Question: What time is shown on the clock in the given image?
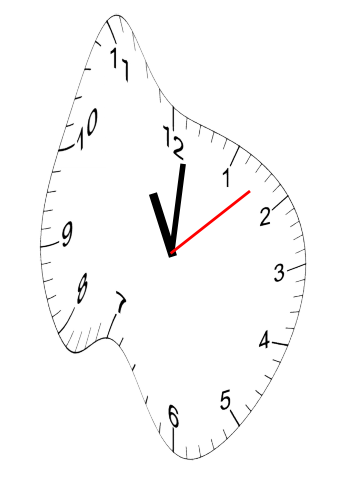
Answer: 11:01:08